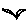
Label: bird